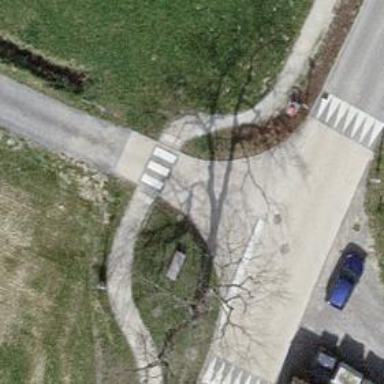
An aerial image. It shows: Residential road with asphalt surface and separate sidewalk. The road features traffic calming table.